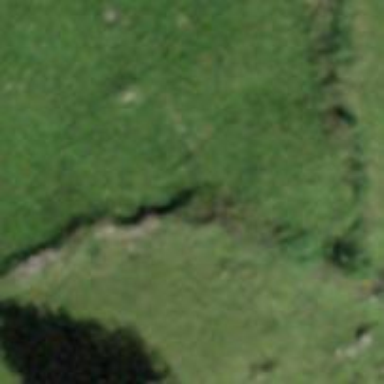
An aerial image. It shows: Dry stone wall barrier.